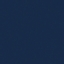
Land use / land cover: SeaLake